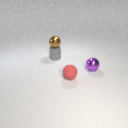
small red rubber sphere in front of small purple metal sphere